Interaction volume radius: 10 \u00c5
Interaction volume height: 10 \u00c5
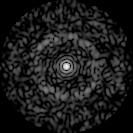
Disorder parameter: 0.8417